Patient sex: F
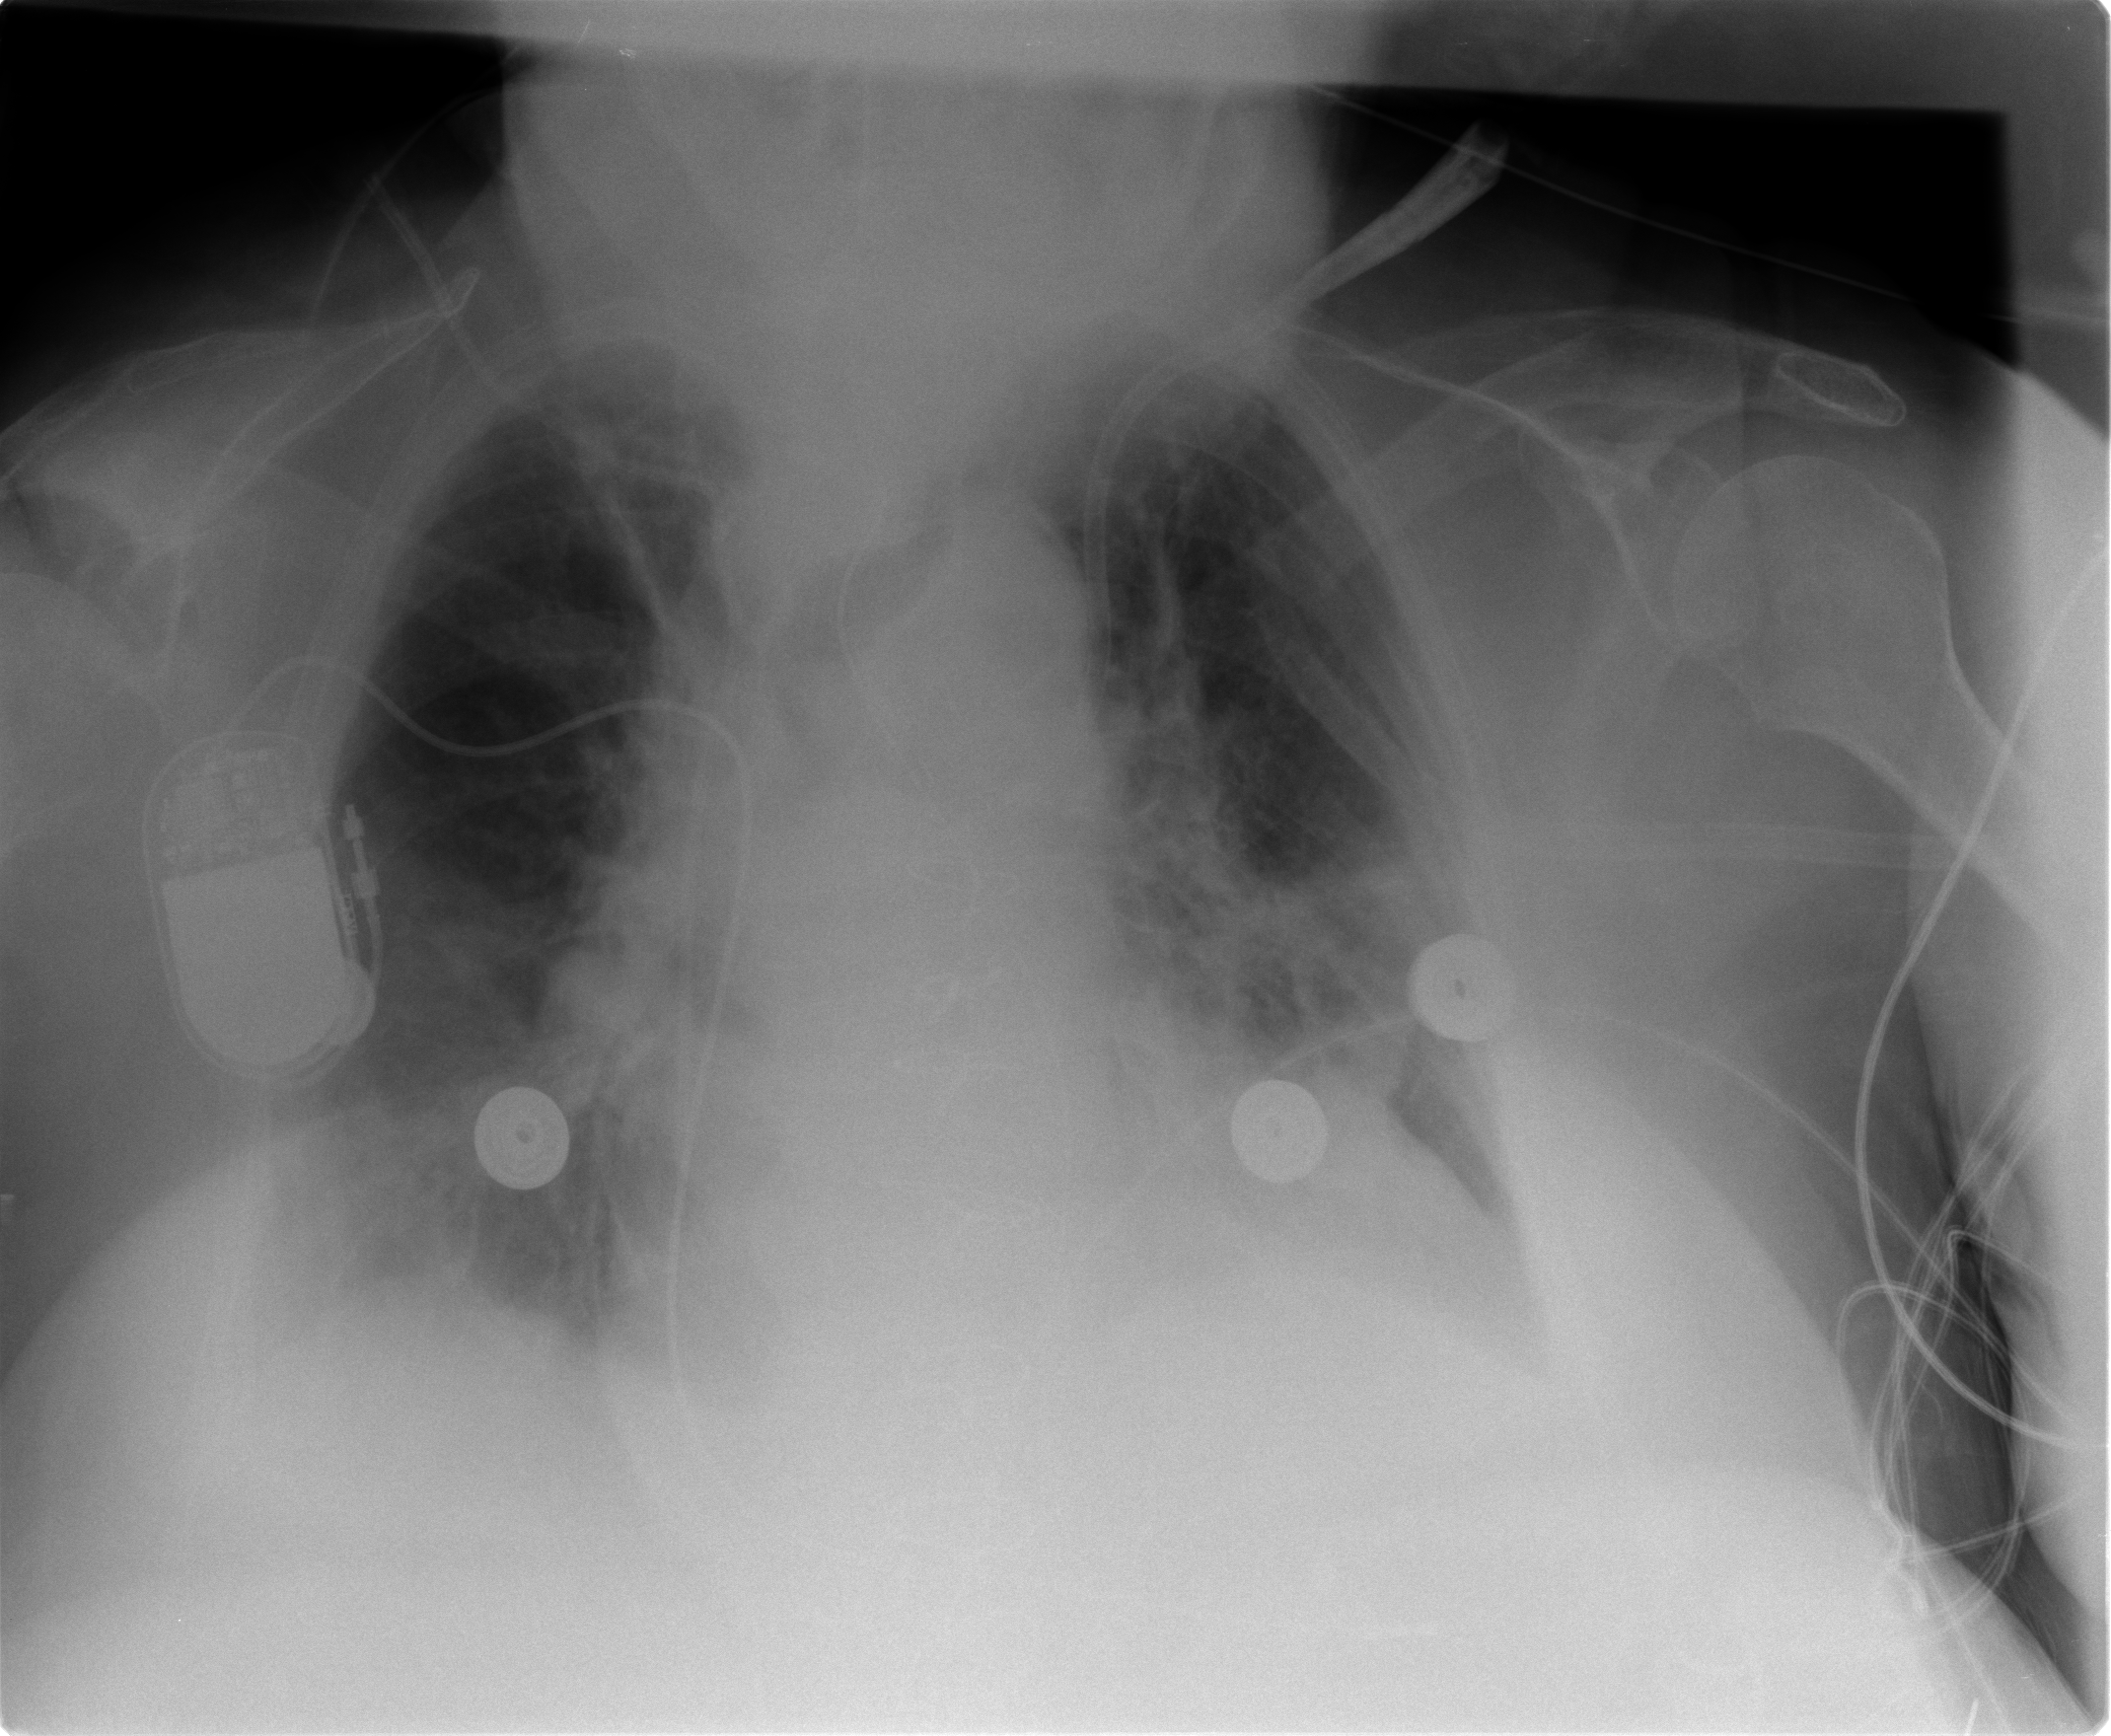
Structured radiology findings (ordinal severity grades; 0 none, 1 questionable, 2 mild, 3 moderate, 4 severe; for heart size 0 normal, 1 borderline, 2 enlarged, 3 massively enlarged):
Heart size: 2
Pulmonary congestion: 2
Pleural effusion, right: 2
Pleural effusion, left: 2
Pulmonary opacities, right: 2
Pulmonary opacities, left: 3
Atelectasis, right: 2
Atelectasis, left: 2